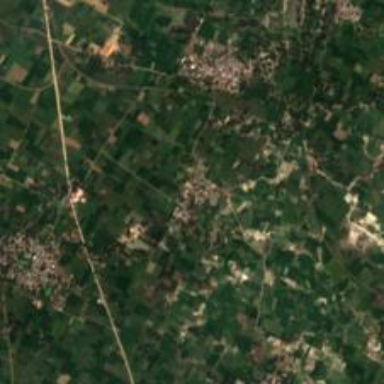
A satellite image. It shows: Village.